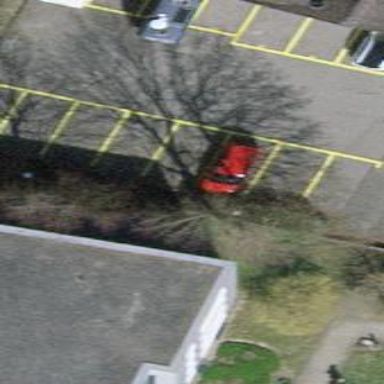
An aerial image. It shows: Parking area with surface.